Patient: sex F, age 40
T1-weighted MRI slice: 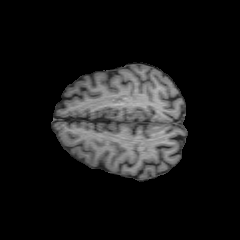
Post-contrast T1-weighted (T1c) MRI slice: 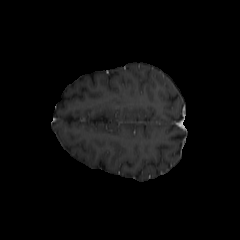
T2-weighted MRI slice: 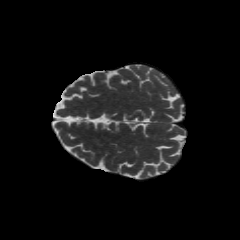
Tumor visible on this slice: no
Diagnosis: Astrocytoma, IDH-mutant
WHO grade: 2